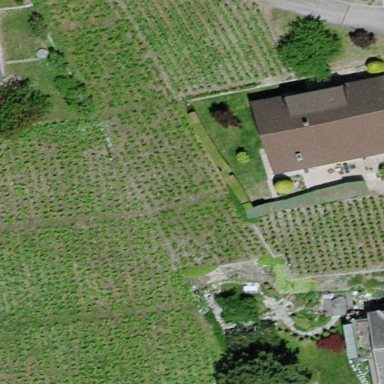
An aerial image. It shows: Vineyard with grape crops.